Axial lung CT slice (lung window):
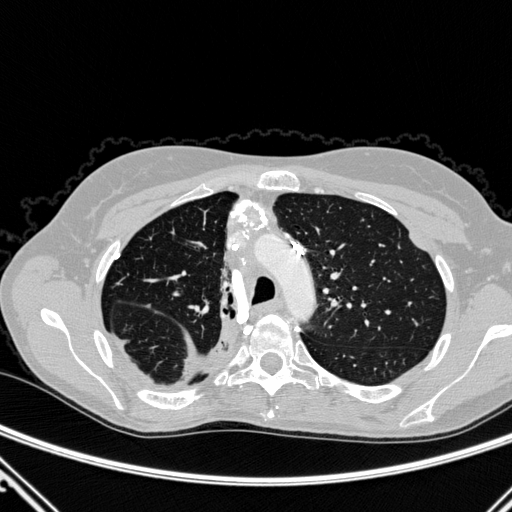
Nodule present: no